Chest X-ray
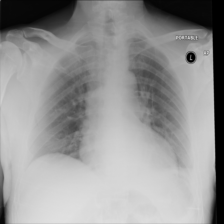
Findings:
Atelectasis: negative
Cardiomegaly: negative
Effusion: positive
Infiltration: positive
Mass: negative
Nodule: negative
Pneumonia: negative
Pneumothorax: negative
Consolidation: negative
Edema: negative
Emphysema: negative
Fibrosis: negative
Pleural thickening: negative
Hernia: negative